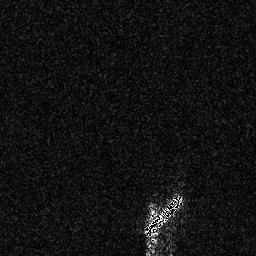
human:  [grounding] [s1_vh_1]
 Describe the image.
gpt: In the satellite image, there is  <ref>1 large ship </ref> <box>[[55, 75, 71, 91, 0]]</box> located at bottom.